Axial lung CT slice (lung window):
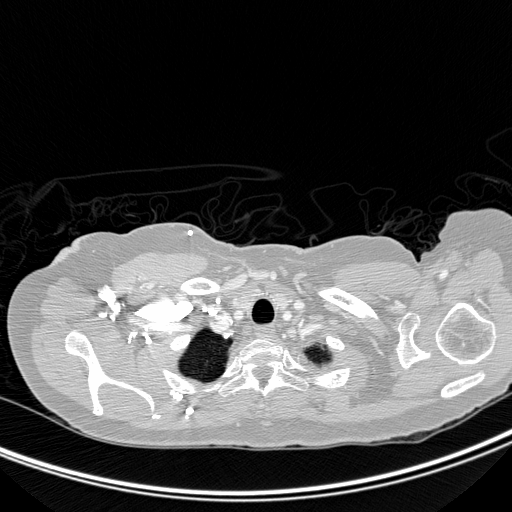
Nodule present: no